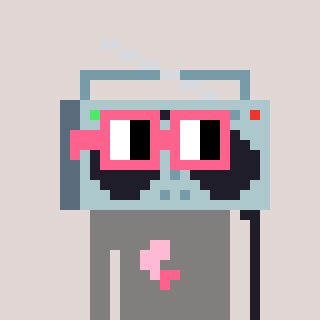
a pixel art character with square pink glasses, a boombox-shaped head and a bluegrey-colored body on a warm background